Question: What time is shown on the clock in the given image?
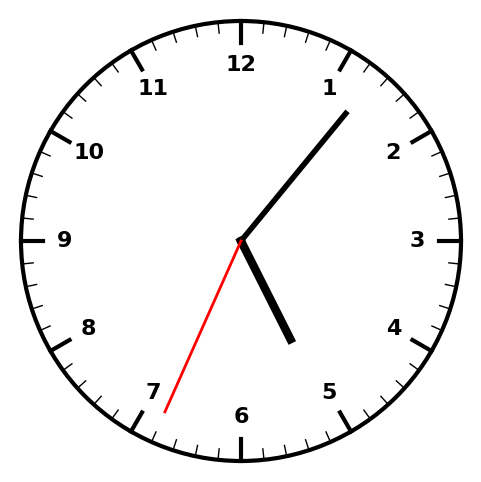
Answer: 05:06:34